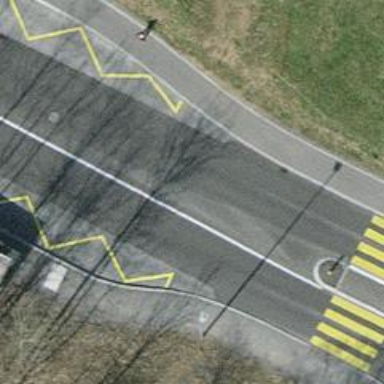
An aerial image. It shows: Bus stop with designated stop position for public transport.